Question: I'm developing a kind of a instructions app. It uses fragments with ScrollvView, vertical LinearLayout and some TextViews / ImageViews in it to explain how a product works.
The images are just simple vector graphics which I save as png due to the lack of vector image support on Android. Here's an example:

The images are always filling the the screen using 'android:scaleType="fitXY"' (portait and landscape) and the scrollviewer takes care of the rest (using 'android:adjustViewBounds="true"'in the image view to prefent from scrolling over the original size of the image).
I read the guidelines of Google to use different versions for the different resolutions and densities but this seems to be overengineered for my purpose.
My idea was to just supply one high-res (2000px width) image of the images in the drawable folder and let Android auto scaling do the rest.
But I'm not quite sure how the internals work here. If an OutOfMemory only occurs when displaying an image it shouldn't be a problem as the autoscaling hits in first.
If the scaler can run into memory issues I'm thinking using 3 versions of the image with different widths (i.e. 800pixel, 1500pixel and 2200pixel) and put them in different resource directories.
This seems not possible though...
The Android Studio wizard for Resource directories has an option for "smallest screen width" but its only for dp (density-independent pixels)! I want a resource file for real device pixels. I hope Android takes the closest fitting and don't fall back to the default one if it can't find an exact match.
My images don't care about density as they are always filling the screen.
- Is supplying just one large pixel image with a small file size an issue?- If yes how can I setup device pixel resource directories?
The nature of the app already has an huge amount of images. That's why I don't want to duplicate each a couple of times which x-folds the number of images to deal with. The app is for API 11 onward.
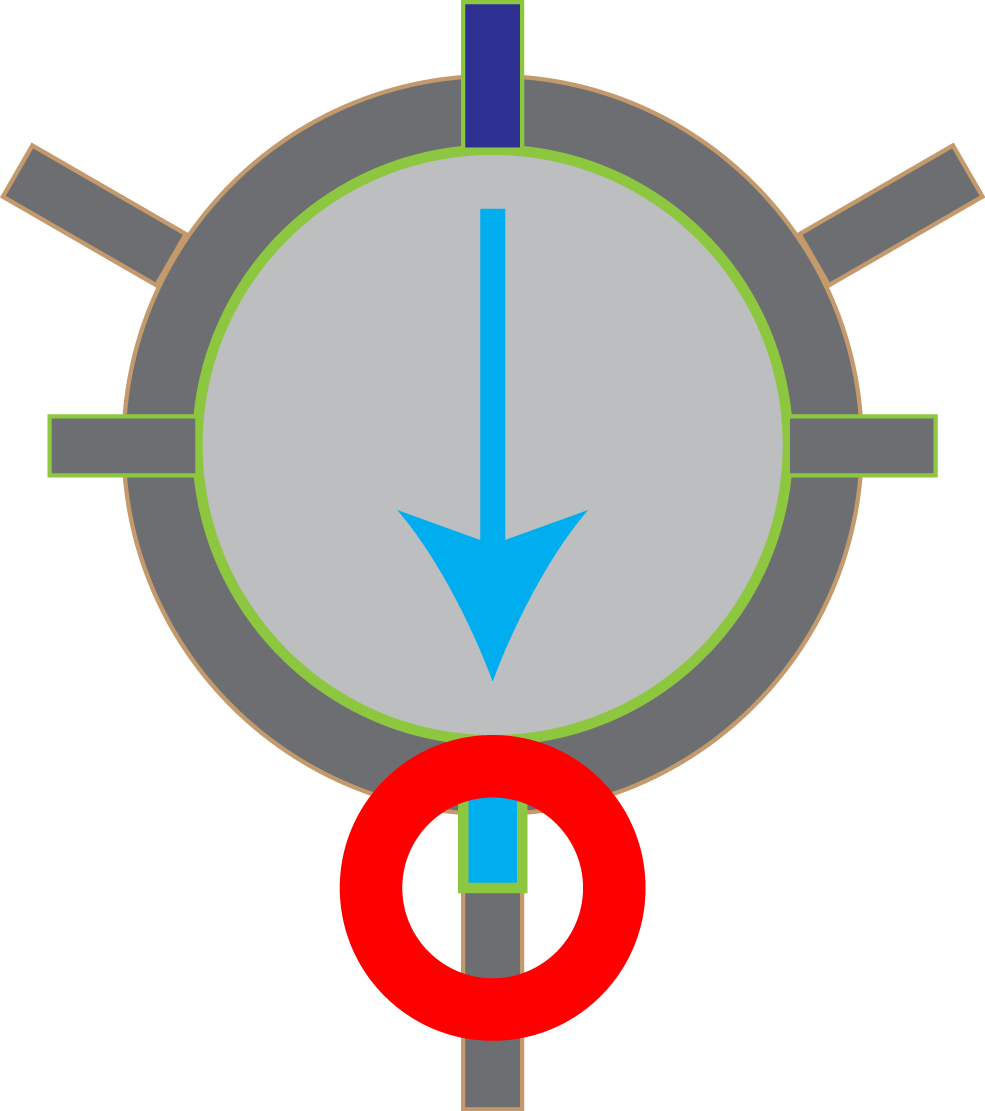
Answer: I finally found a solution to proportionally scale one image to device width with no memory issues.
1. First you have to draw up your image (my_image.png) in a rather high resolution
2. Put this image ONLY into the drawable-xxhdpi folder.
3. Extend the Android ImageView class using this awesome answer.
4. Use it in your layout as shown below:
Here is layout that works for me:
'''
<ScrollView xmlns:android="http://schemas.android.com/apk/res/android"
android:layout_width="match_parent"
android:layout_height="wrap_content"
android:orientation="vertical"
android:fillViewport="true">
<RelativeLayout
android:layout_width="match_parent"
android:layout_height="wrap_content">
<TextView
android:id="@+id/main_text_view"
android:layout_width="wrap_content"
android:layout_height="wrap_content"
android:text="@string/hello_world" />
<my.package.name.DynamicImageView
android:id="@+id/main_image"
android:adjustViewBounds="true"
android:layout_width="match_parent"
android:layout_height="wrap_content"
android:layout_below="@id/main_text_view"
android:src="@drawable/my_image"
android:scaleType="fitXY"/>
<my.package.name.DynamicImageView
android:id="@+id/main_image2"
android:adjustViewBounds="true"
android:layout_width="match_parent"
android:layout_height="wrap_content"
android:layout_below="@id/main_image"
android:src="@drawable/my_image"
android:scaleType="fitXY"/>
<TextView
android:id="@+id/main_text_view2"
android:layout_below="@id/main_image2"
android:layout_width="wrap_content"
android:layout_height="wrap_content"
android:text="@string/hello_world" />
</RelativeLayout>
</ScrollView>
'''
Some more final information:
I did a lot of testing with point 2 (which folder to put the image in) before I found the solution of point 3.
If you put the image in the standard 'drawable' folder the scaling works without point 3 but you might run into OutOfMemory exceptions on older devices as android tries to scale up the already large image (Android thinks in 'drawable' are only small images without checking their size).
When the image is in the 'drawable-xxhdpi' folder Android knows its high-res and does only a down scaling if necessary. But it doesn't scale the image to width on density fitting devices! For example in a Nexus 10 the image gets drawn in its original size and scale - doesn't matter what you set for scaleType (I reckon it has something to do with inTargetDensity as explained in the <URL>.
One important thing to keep in mind here is that I have to use a 'ScollView' around the whole content. You may find some other solutions when no 'ScrollView' is involved.
Finally, you could also use the drawable-xxxhdpi folder but it was introduced with API 19. I tried it and it worked on lower APIs as well. <URL> Android build tool 19.1.0 and higher takes care of lower API versions.
I hope this helps someone...